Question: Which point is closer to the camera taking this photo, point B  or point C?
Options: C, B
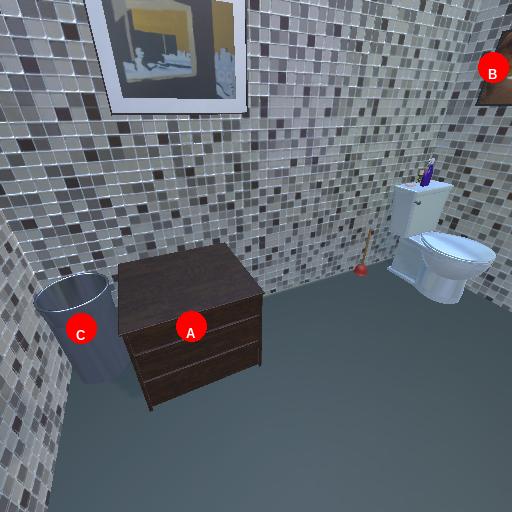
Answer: C